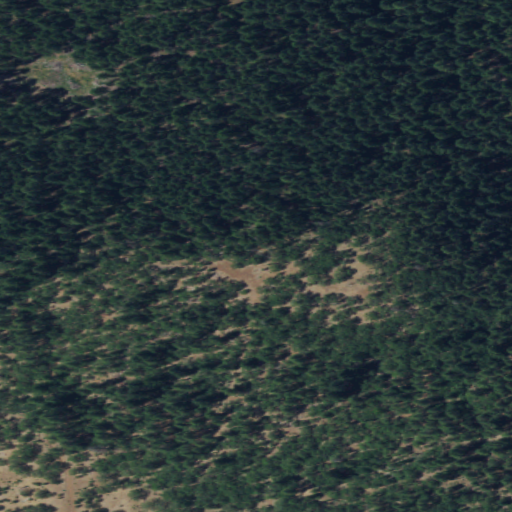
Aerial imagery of mountain in Washington named Long Butte containing evergreen forest, shrub, and open development